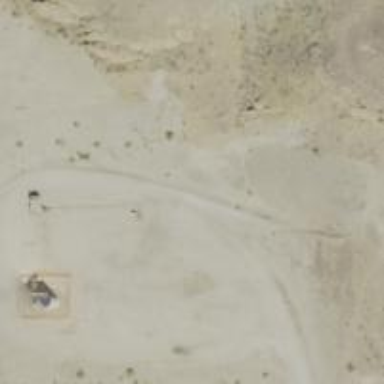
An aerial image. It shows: Petroleum well that is man-made.